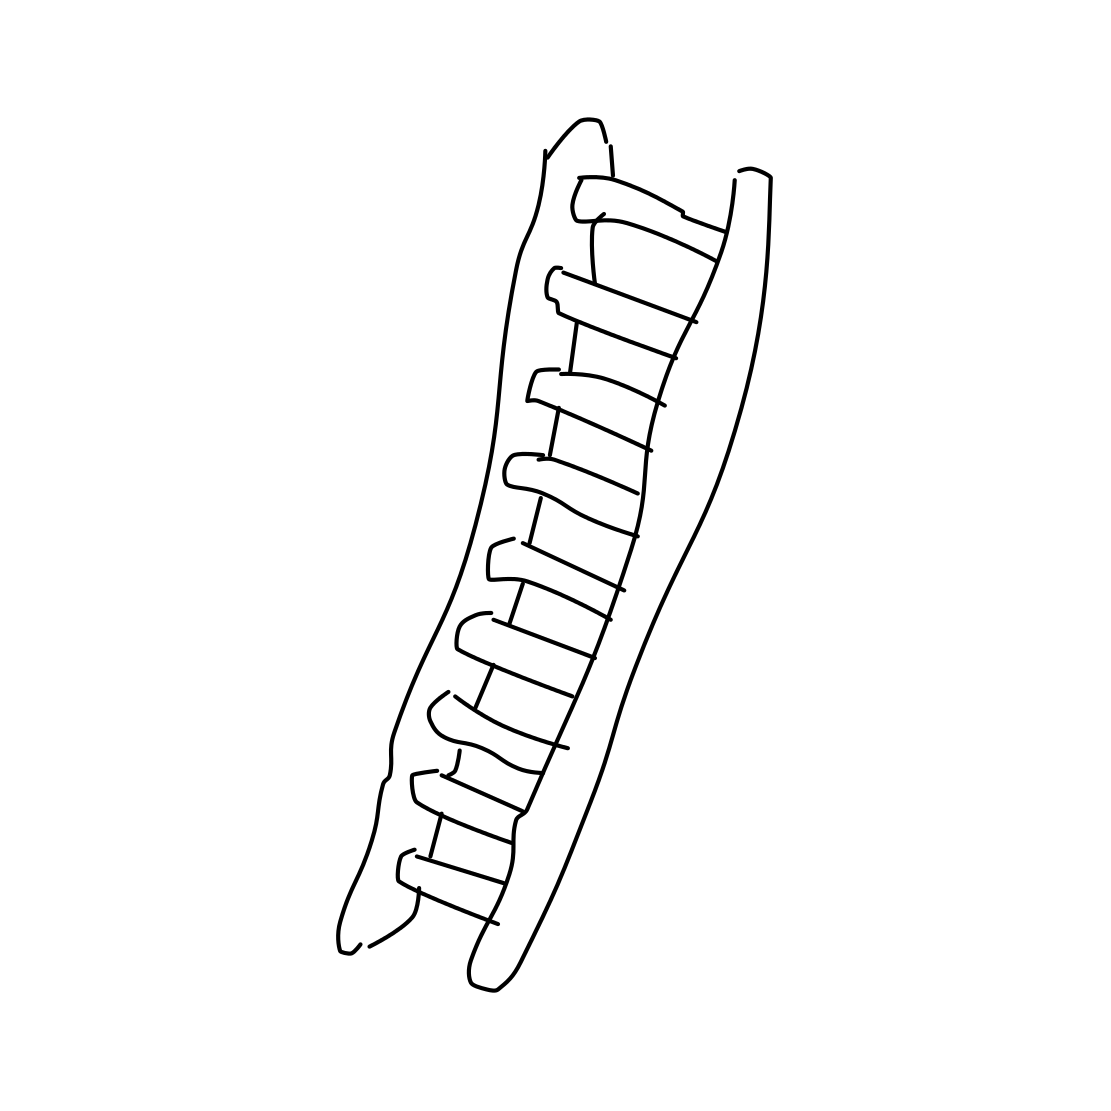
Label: ladder